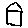
Label: house